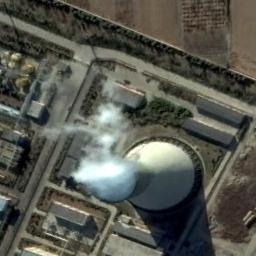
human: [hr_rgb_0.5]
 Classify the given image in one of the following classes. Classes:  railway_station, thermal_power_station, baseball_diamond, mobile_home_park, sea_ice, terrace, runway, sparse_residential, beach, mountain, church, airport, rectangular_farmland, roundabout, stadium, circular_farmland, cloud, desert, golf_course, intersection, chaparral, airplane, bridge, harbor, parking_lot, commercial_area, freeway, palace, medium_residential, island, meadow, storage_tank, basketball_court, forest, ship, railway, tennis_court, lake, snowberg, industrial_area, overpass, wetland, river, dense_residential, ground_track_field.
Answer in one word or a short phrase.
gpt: thermal_power_station